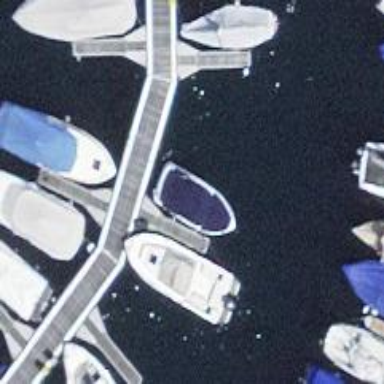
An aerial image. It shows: Man-made pier.